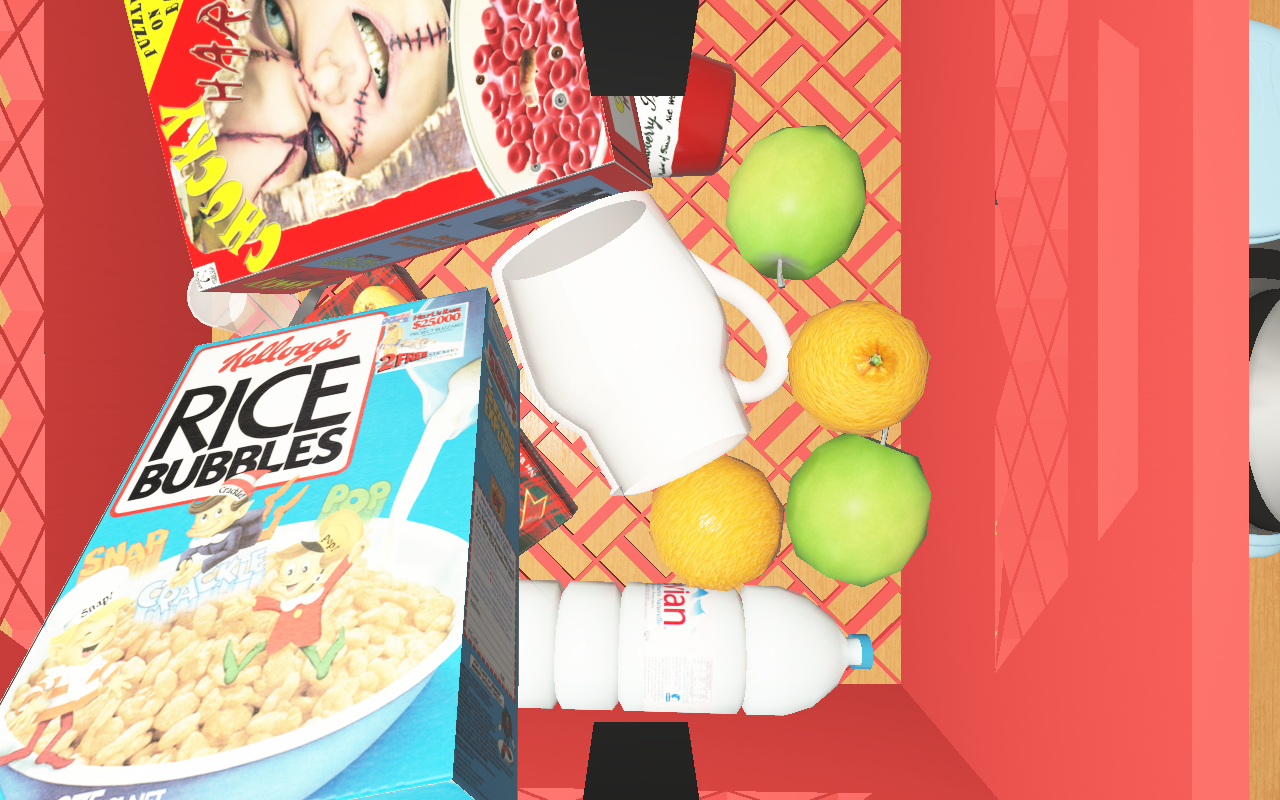
Objects in the scene:
carafe
apple
apple
orange
orange
spoon
plate
glass
jam jar
cereal box